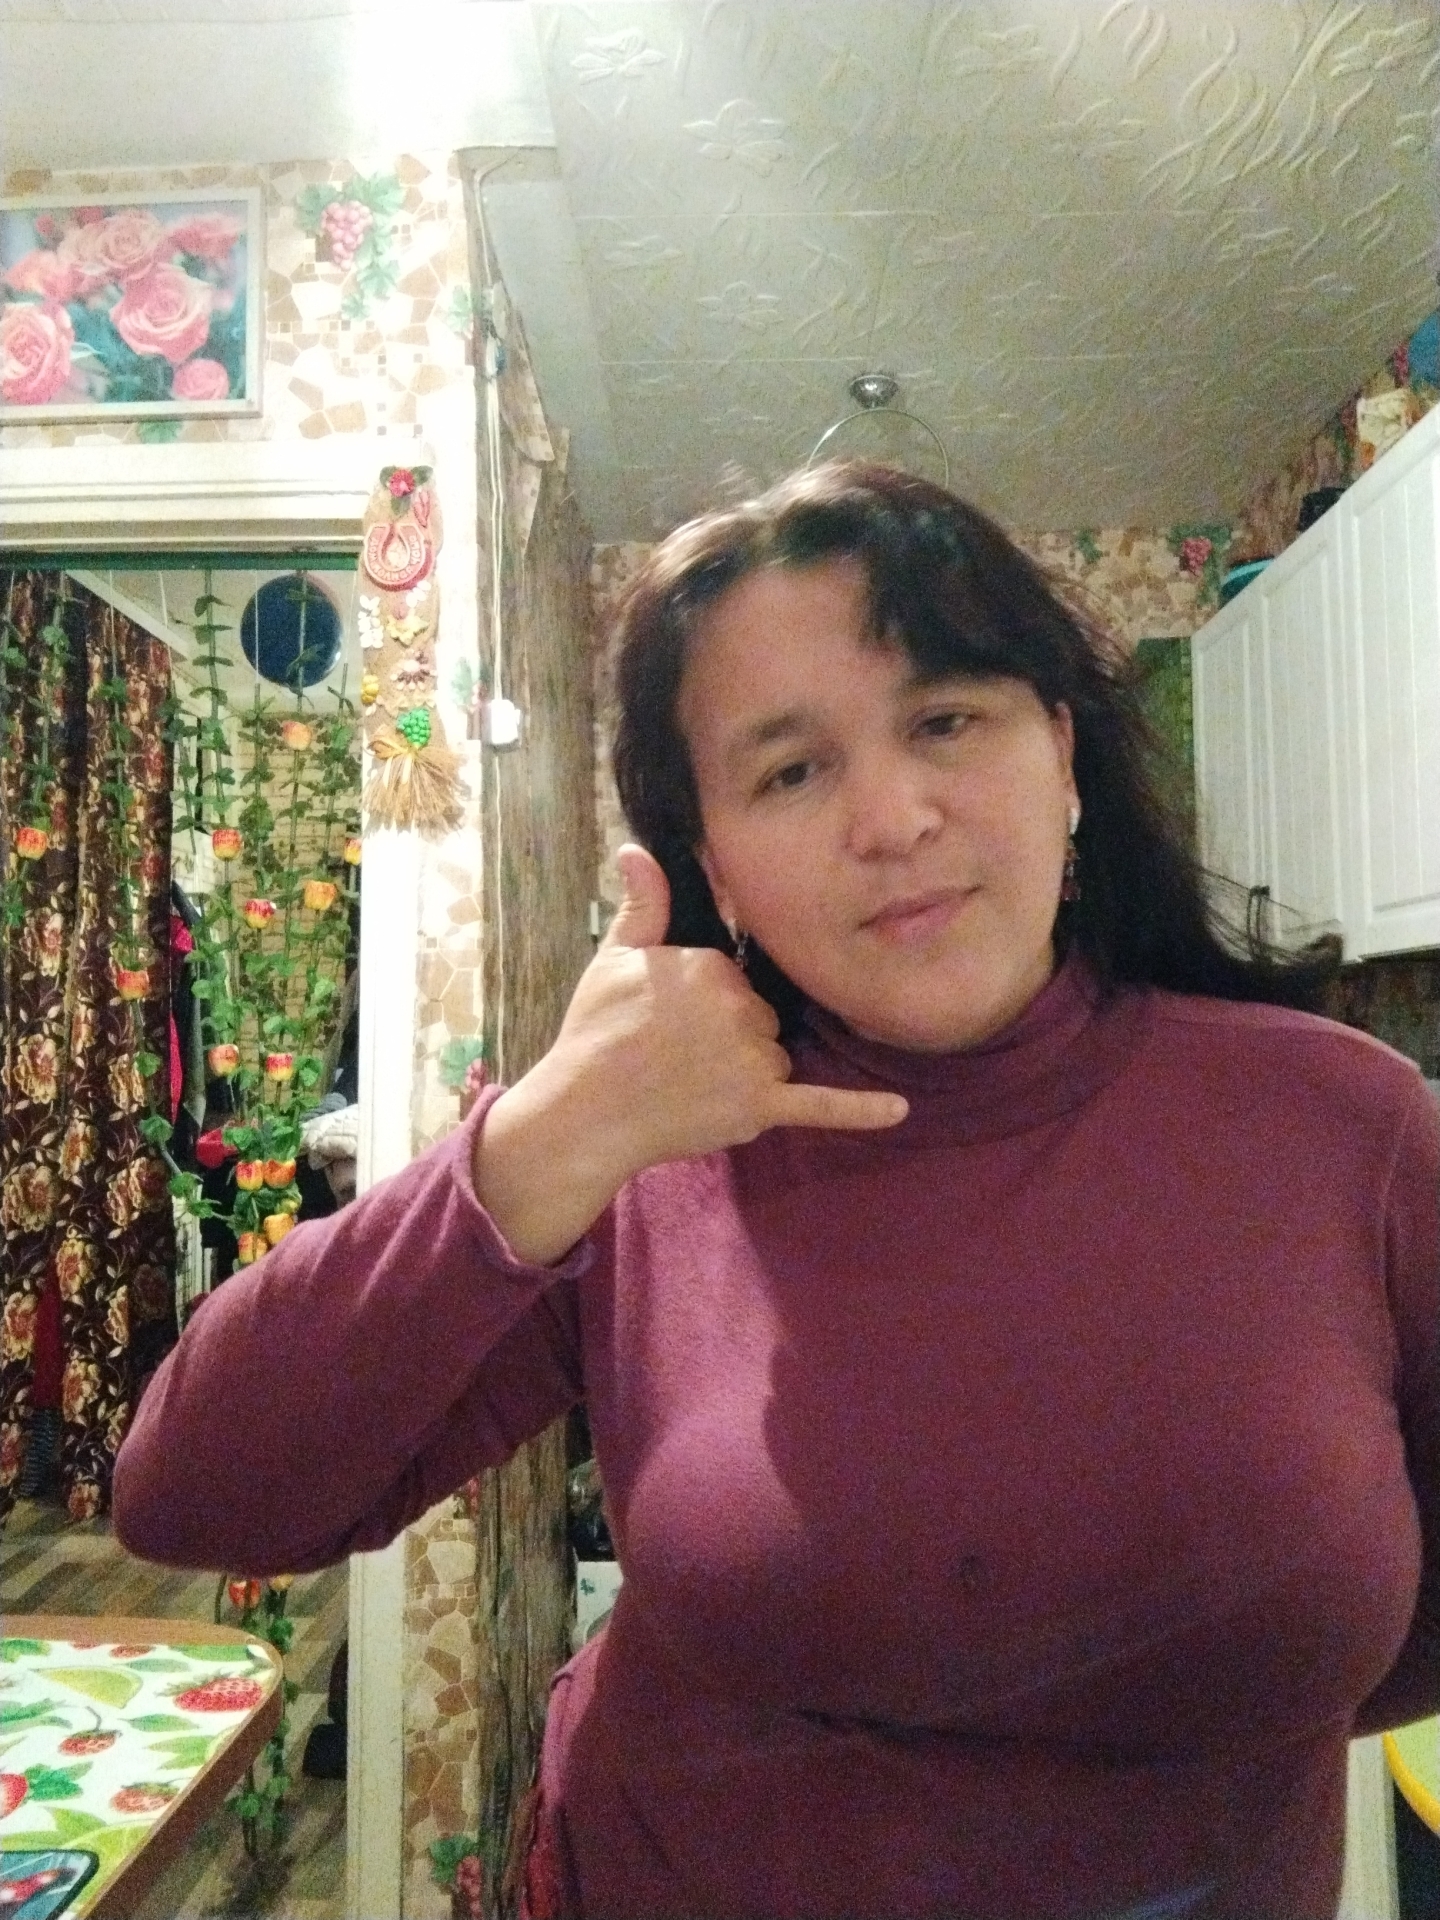
Label: noise